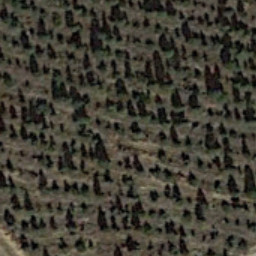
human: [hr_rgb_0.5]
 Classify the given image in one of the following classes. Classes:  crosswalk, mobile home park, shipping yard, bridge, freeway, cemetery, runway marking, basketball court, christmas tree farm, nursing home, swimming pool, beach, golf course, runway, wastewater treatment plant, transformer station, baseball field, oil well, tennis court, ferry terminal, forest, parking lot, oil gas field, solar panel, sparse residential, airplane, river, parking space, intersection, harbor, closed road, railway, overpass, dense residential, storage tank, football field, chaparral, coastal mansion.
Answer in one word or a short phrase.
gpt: christmas tree farm